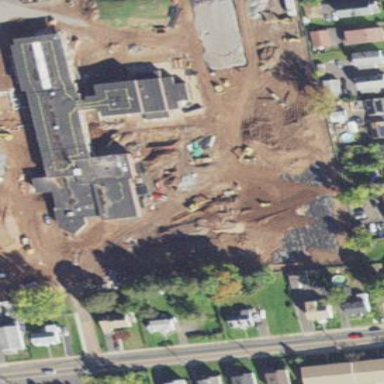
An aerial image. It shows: School.